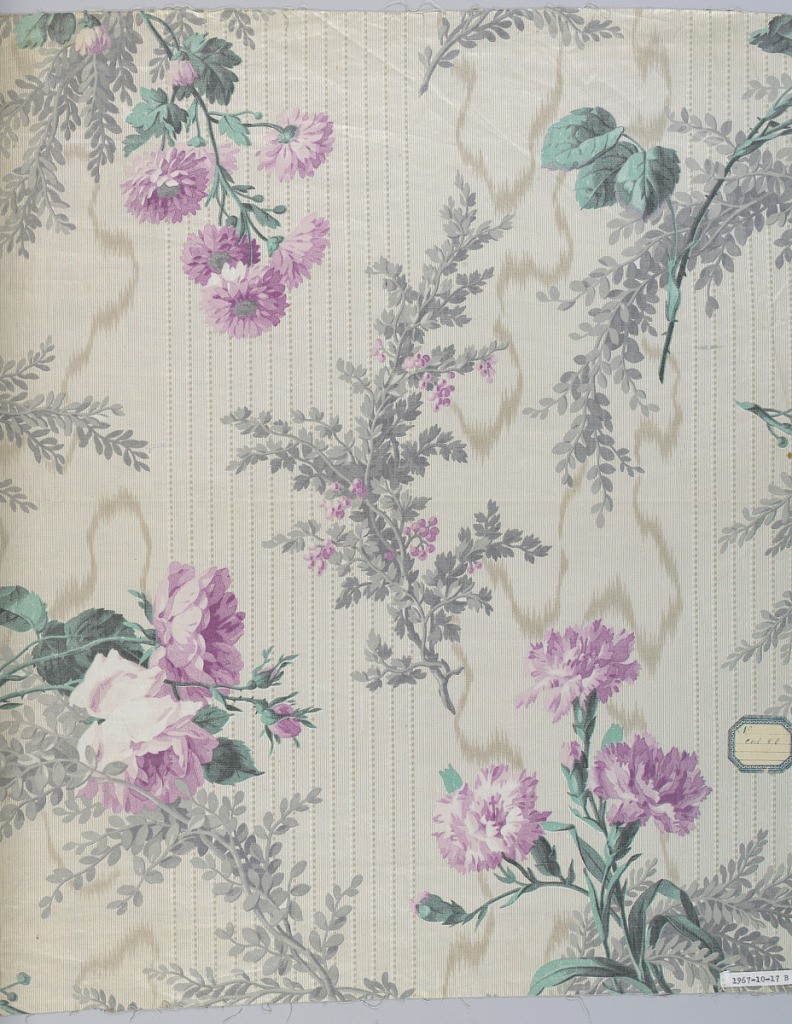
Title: Textile
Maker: Schwartz-Huguenin
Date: mid-19th century
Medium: cotton Technique: printed by engraved roller on plain weave; glazed
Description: A) Background with grey moire effect, dotted stripes in clusters and fine pinstripe in grey. Floral pattern of natural size rose clusters and foliage in green, light grey-green and brown, glazed. Ground by "molette", pattern roller printed.
B) Same pattern in different colors; ground  the same; flowers in pale rose.